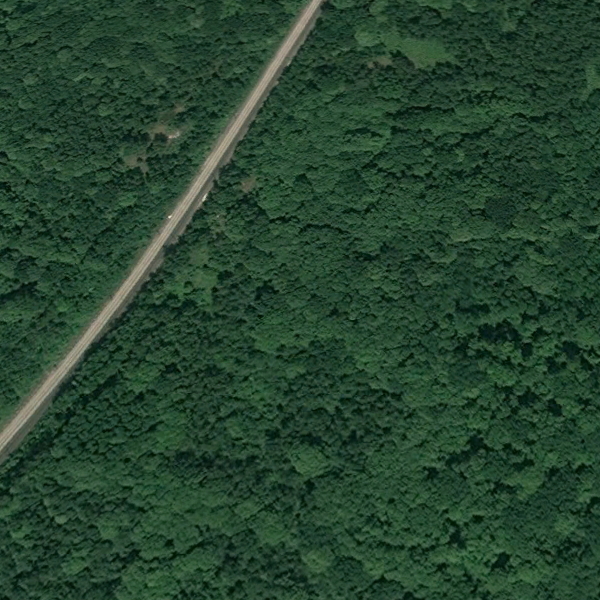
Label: Forest